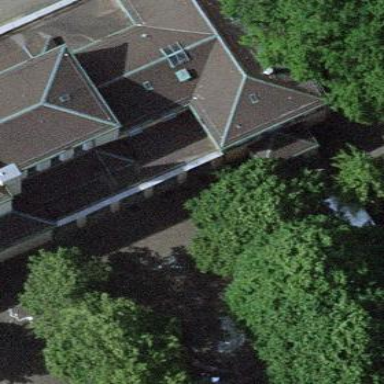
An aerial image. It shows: Close-up view of roof part of building.